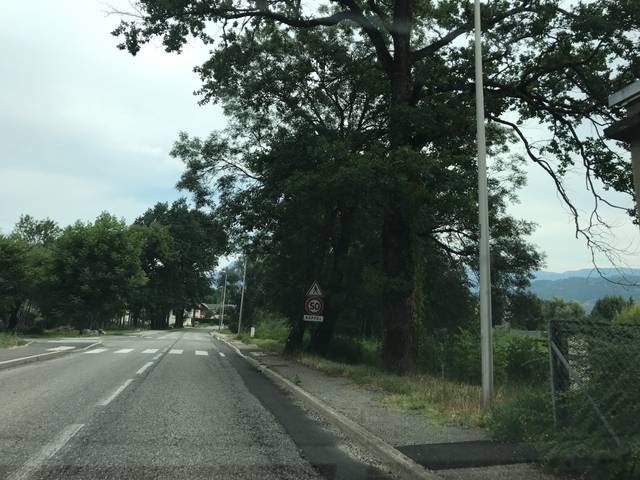
Region: France
Coordinates: 45.528, 5.955